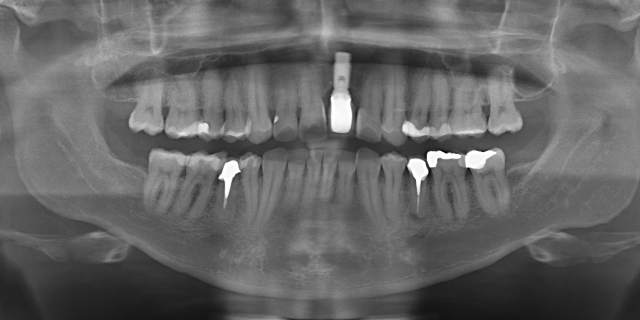
adult